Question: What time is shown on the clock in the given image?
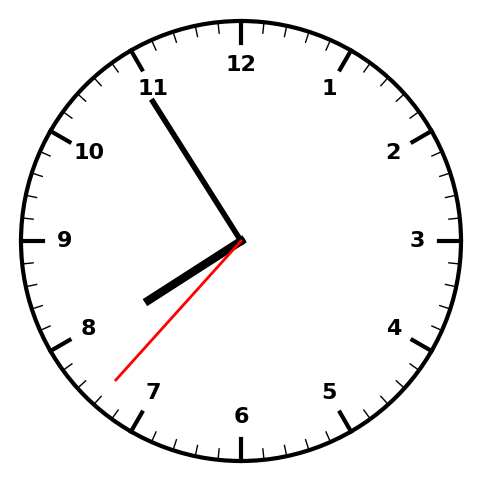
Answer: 07:54:37